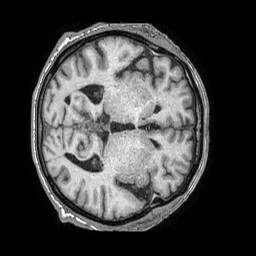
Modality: T1w
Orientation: axial
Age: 73
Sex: male
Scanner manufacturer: philips
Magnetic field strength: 1.5 T
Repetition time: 0.007518 s
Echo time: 0.003422 s